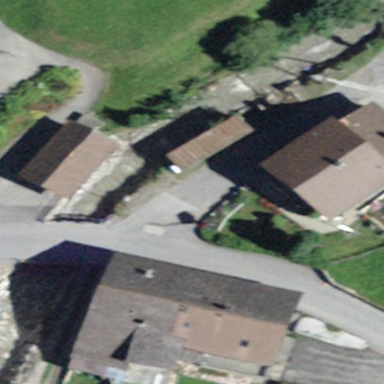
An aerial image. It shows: Guest house that serves as bed and breakfast.